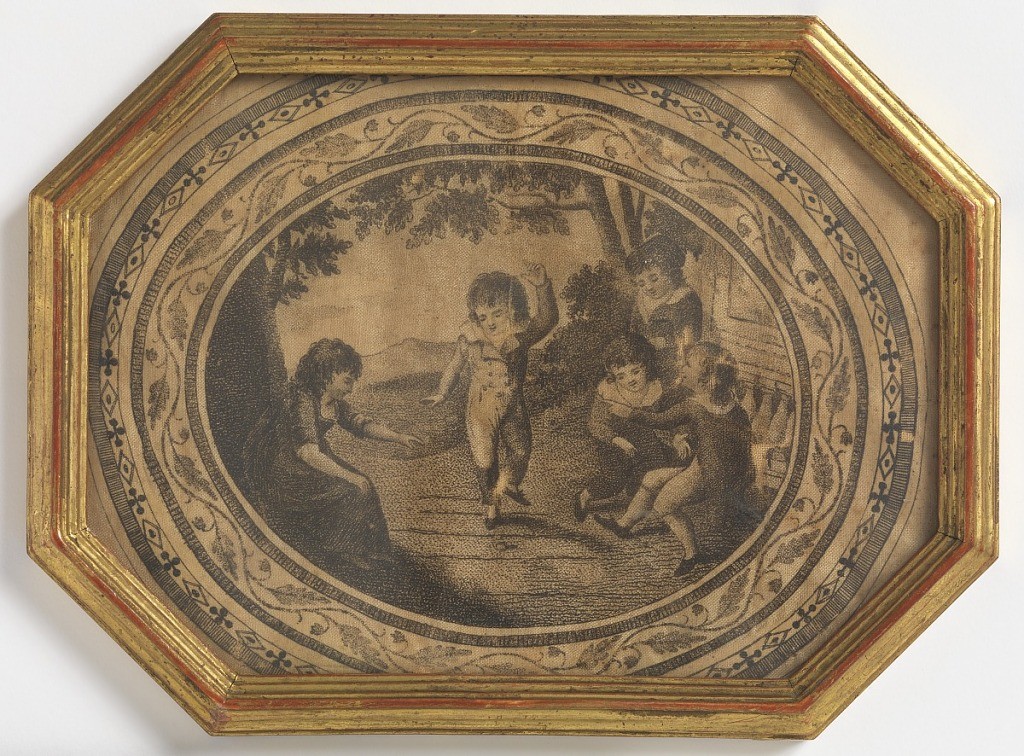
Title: Picture
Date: early 19th century
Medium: silk Technique: printed on plain weave
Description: Oval engraved picture of five children playing, with floral and geometric borders. In an octagonal gilt frame.